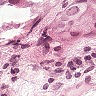
Metastatic tissue present: yes